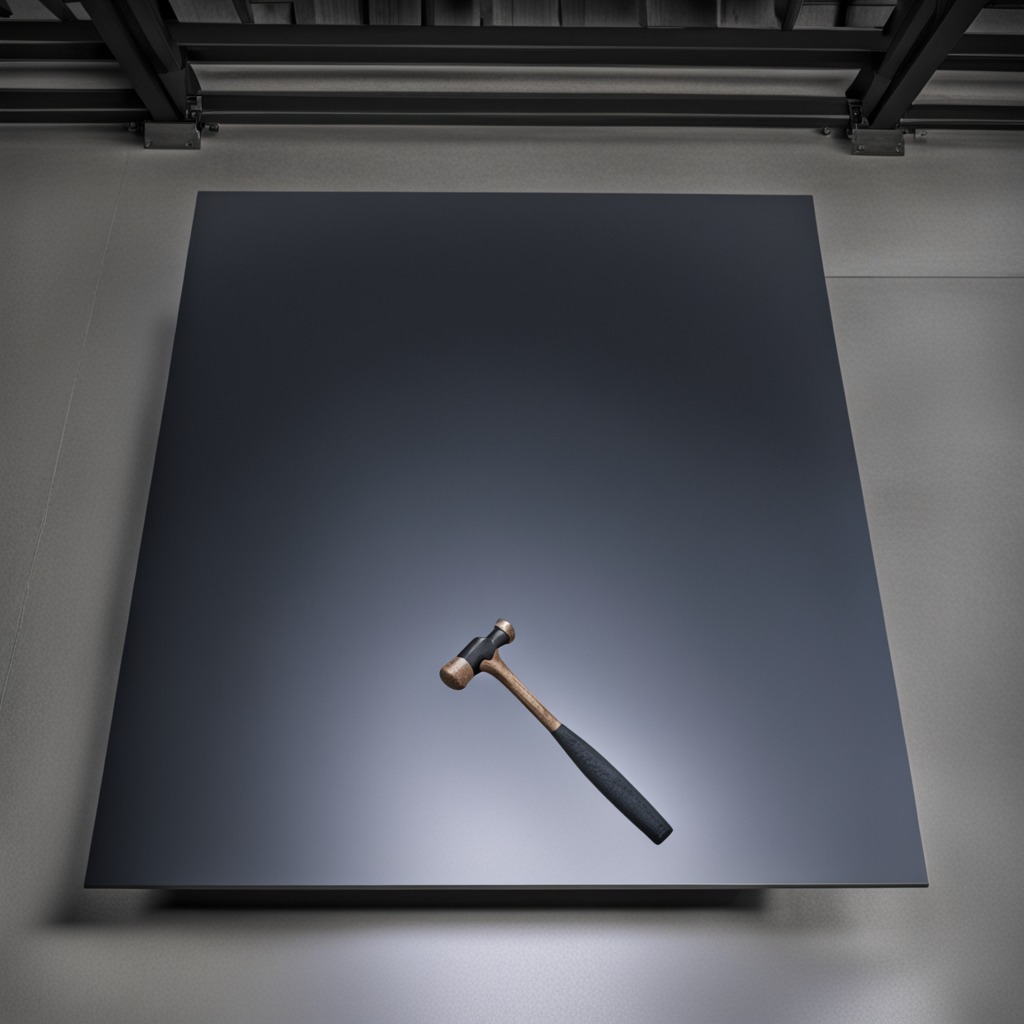
A hammer is lying on the tabletop.